Question: In the picture below you see a 'JTable' with two columns.
. **
Each row have two pictures.
First picture is a png image looking like a checkbox. Followed by
a png image that the name of the friend is written onto.
The images should look like one image but there is a space.
Is is possible to remove this space?
The images does not have the space
Maybe it's not doable using 'JTable'.
In that case what other swing "list" can do this.
The code that creates the table
'''
jTableSpriidFriends = new JTable();
jTableSpriidFriends.setRowMargin(0);
jTableSpriidFriends.setIntercellSpacing(new Dimension(0, 0));
jTableSpriidFriends.setShowHorizontalLines(false);
jTableSpriidFriends.setShowVerticalLines(false);
jTableSpriidFriends.setShowGrid(false);
m_adapterSpriidFriends = new AbstractTableModelJTableSpriidFriends();
rendererSpriidFriends = new CellRendererJtableSpriidFriends();
jTableSpriidFriends.setModel(m_adapterSpriidFriends);
jTableSpriidFriends.setDefaultRenderer(ImageIcon.class,
rendererSpriidFriends );
jTableSpriidFriends.setRowSelectionAllowed(true);
jTableSpriidFriends.addMouseListener(this);
jTableSpriidFriends.getSelectionModel().addListSelectionListener(this);
jTableSpriidFriends.setTableHeader(null);
scrollPaneSpriidFriends = new JScrollPane();
scrollPaneSpriidFriends.setBounds(11, 55, 176, 264);
panelSpriid.add(scrollPaneSpriidFriends);
scrollPaneSpriidFriends.setViewportView(jTableSpriidFriends);
for (int i=0; i<m_adapterSpriidFriends.getColumnCount(); i++) {
TableColumn column = jTableSpriidFriends.getColumnModel().getColumn(i);
if (i==0) column.setPreferredWidth(50);
if (i==1) column.setPreferredWidth(120);
}
'''
Here the DefaultTableCellRenderer
'''
case 0:// type
if(friend.selected){
image = new ImageIcon(getClass().getResource
("/resources/friendlist/checkbox_checked.png")).getImage();
this.setIcon( new ImageIcon(image));
}else{
image = new ImageIcon(getClass().getResource("/resources
/friendlist/checkbox_unchecked.png")).getImage();
this.setIcon( new ImageIcon(image));
}
break;
case 1:// files
BufferedImage old = null;
try {
if(friend.deviceType.equals(Consts.DEVICE_TYPE_DEVICE))
old = ImageIO.read(getClass().getResource
("/resources/friendlist/row_with_device.png"));
else
old = ImageIO.read(getClass().getResource
("/resources/friendlist/row_with_pc.png"));
} catch (IOException e) {
// TODO Auto-generated catch block
e.printStackTrace();
}
int w = old.getWidth();
int h = old.getHeight();
BufferedImage img = new BufferedImage(w, h, BufferedImage.TYPE_INT_ARGB);
Graphics2D g2d = img.createGraphics();
g2d.drawImage(old, 0, 0, null);
g2d.setPaint(Color.WHITE);
//g2d.setFont(new Font("Serif", Font.BOLD, 20));
String s = friend.name;
FontMetrics fm = g2d.getFontMetrics();
int x = 10 ;
int y = 20;
g2d.drawString(s, x, y);
g2d.dispose();
this.setIcon( new ImageIcon(img));
break;
}
'''

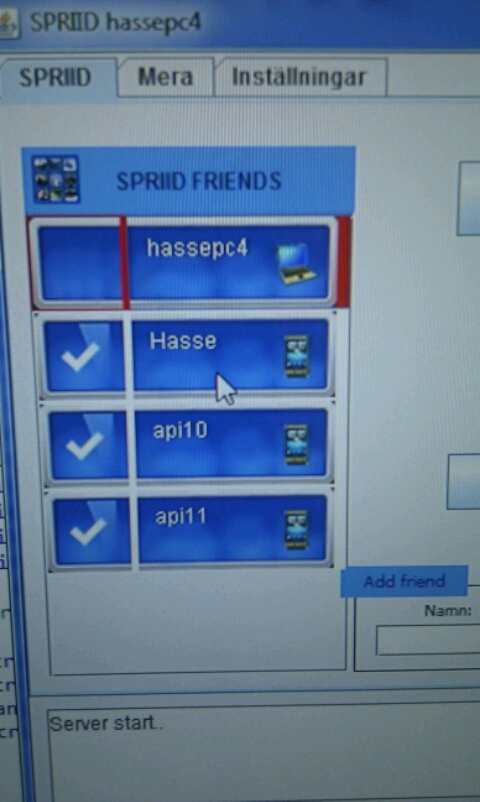
Answer: Maybe you can just use a JList with custom renderer. The renderer would then take the spriid friend objects and construct appropriate labels using a simple JPanel with GridLayout.